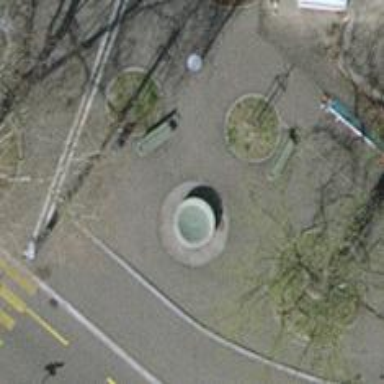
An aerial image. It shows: Bubbling drinking water fountain.